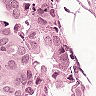
Metastatic tissue present: yes